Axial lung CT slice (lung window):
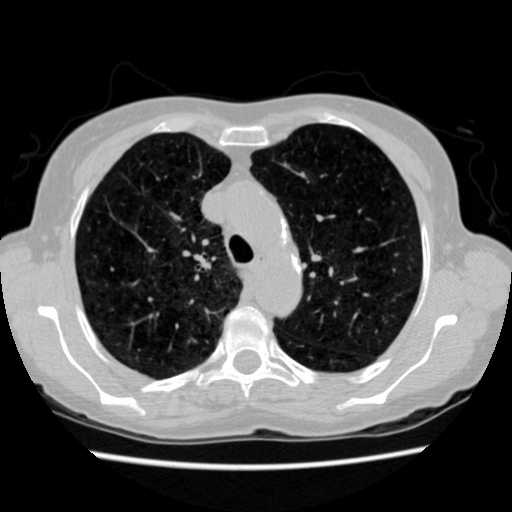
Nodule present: no